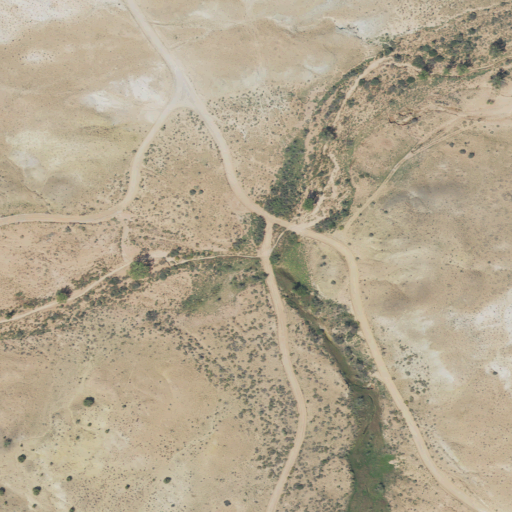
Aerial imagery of valley in Utah named Mill Canyon containing shrub and grassland